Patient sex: M
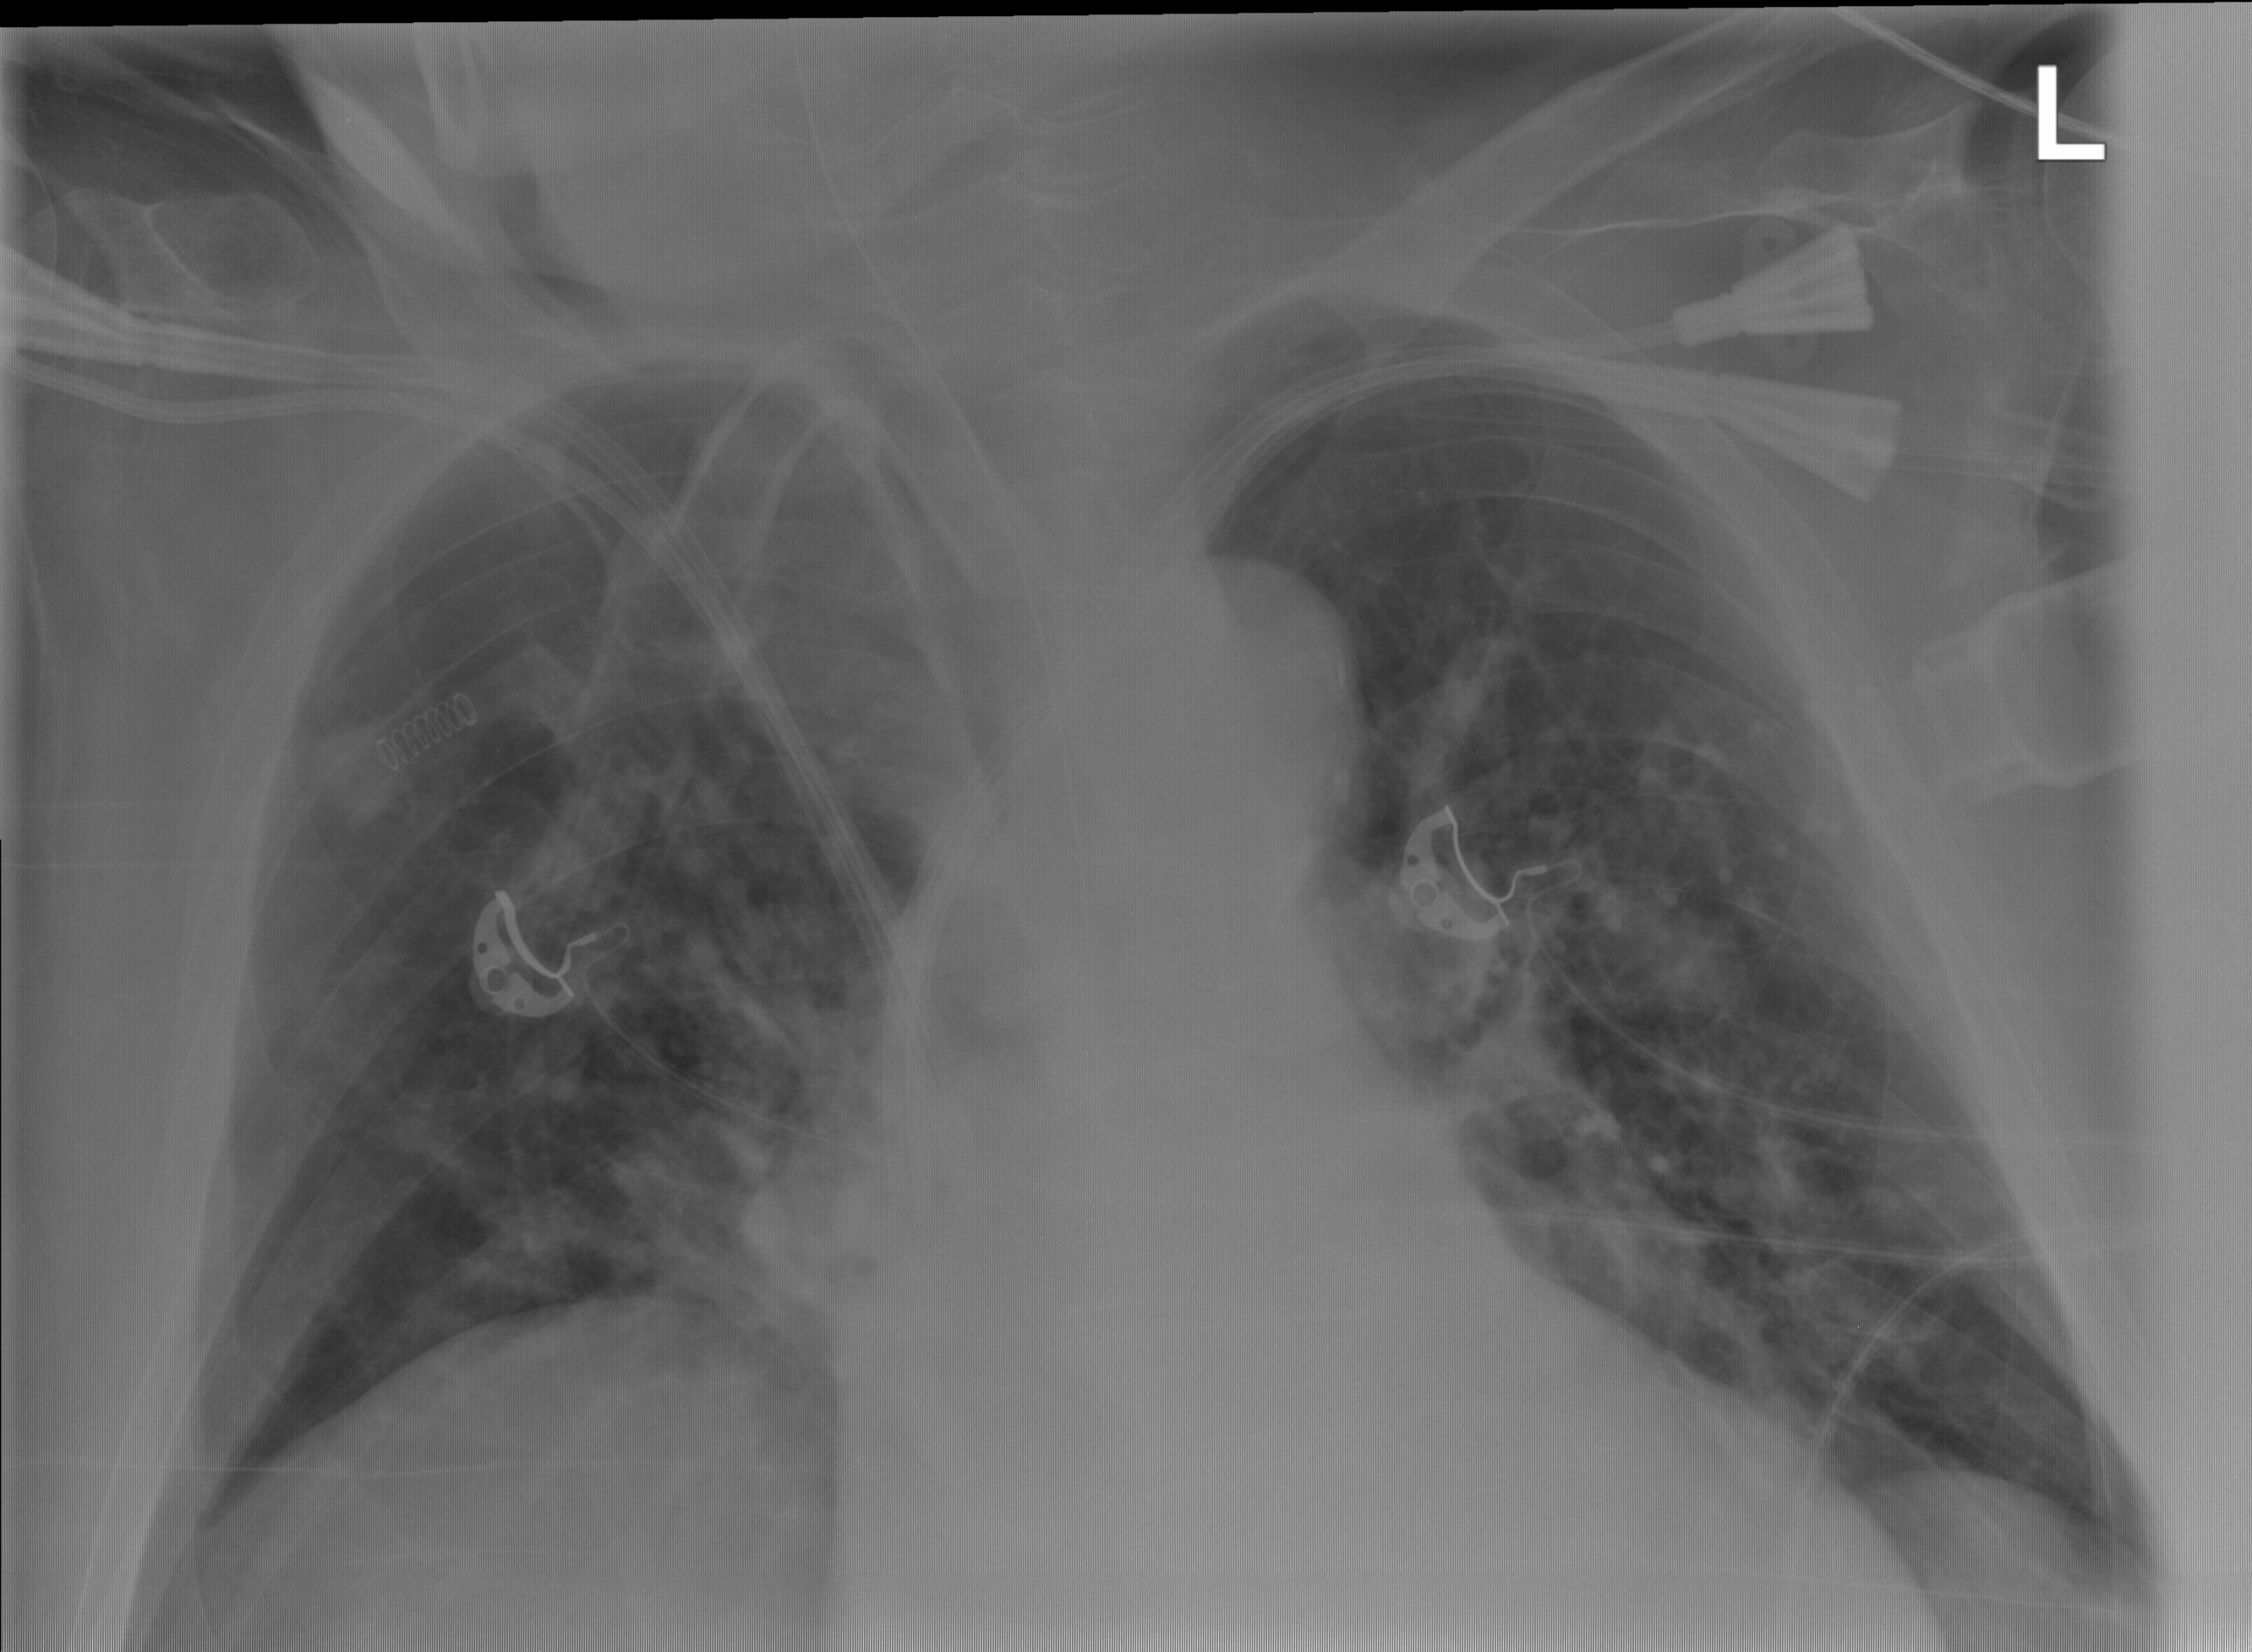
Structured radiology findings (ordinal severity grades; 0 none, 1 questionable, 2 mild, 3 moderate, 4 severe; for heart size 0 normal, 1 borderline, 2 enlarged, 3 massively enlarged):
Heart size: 2
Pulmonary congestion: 2
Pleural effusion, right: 0
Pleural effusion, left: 0
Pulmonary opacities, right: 3
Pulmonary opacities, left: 2
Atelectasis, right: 2
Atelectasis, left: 2